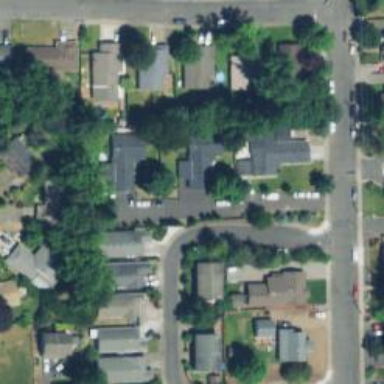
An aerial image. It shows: Residential road with sidewalk on the left side.